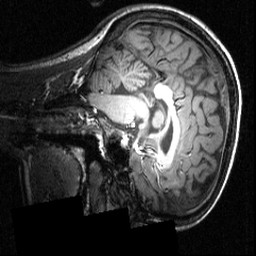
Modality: T1w
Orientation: sagittal
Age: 16
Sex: female
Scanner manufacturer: siemens
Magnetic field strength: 3.951 T
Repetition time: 1.5 s
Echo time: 0.00335 s